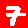
Digit: 7